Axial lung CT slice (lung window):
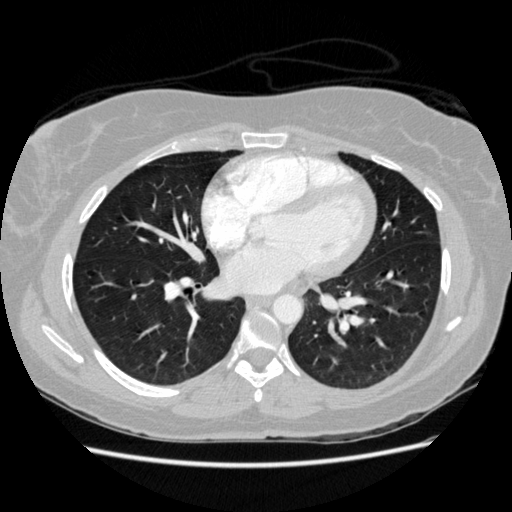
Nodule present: no